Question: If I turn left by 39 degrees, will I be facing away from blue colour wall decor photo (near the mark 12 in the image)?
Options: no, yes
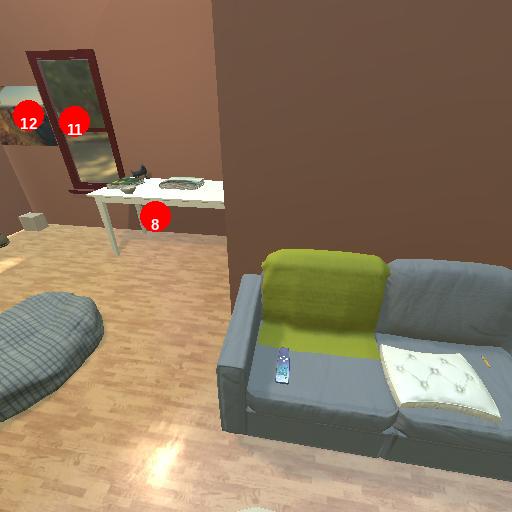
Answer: no